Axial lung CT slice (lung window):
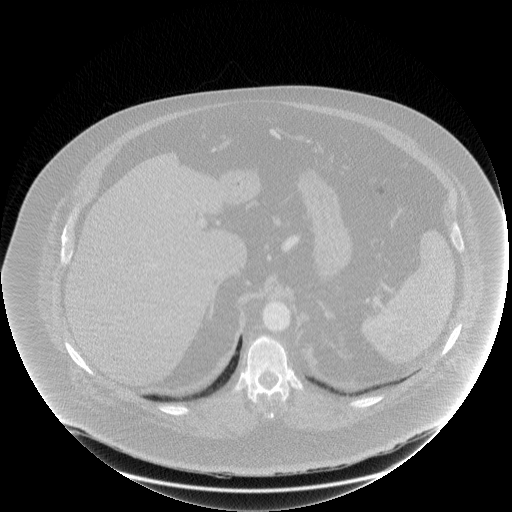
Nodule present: no